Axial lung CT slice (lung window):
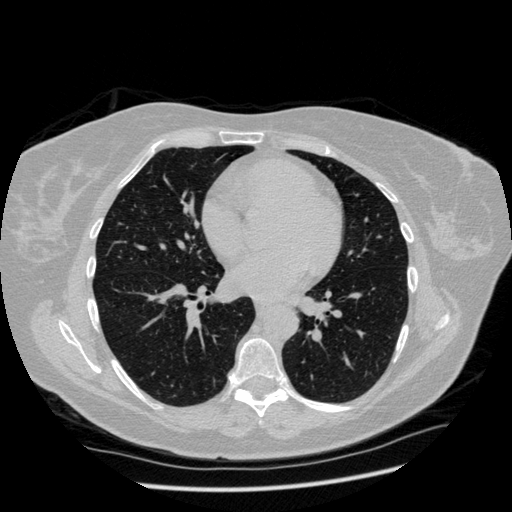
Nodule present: no